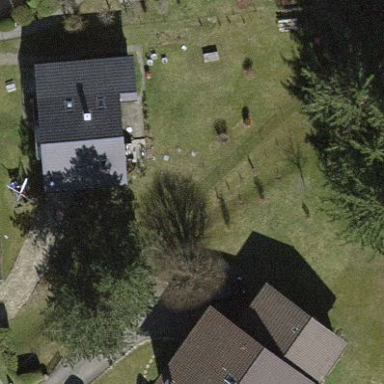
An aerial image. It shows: Residential garden.